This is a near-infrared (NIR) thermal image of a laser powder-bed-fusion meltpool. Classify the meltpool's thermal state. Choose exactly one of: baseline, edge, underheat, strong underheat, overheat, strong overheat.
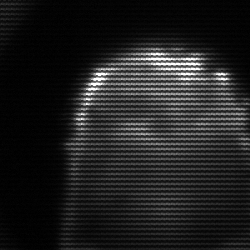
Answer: strong underheat